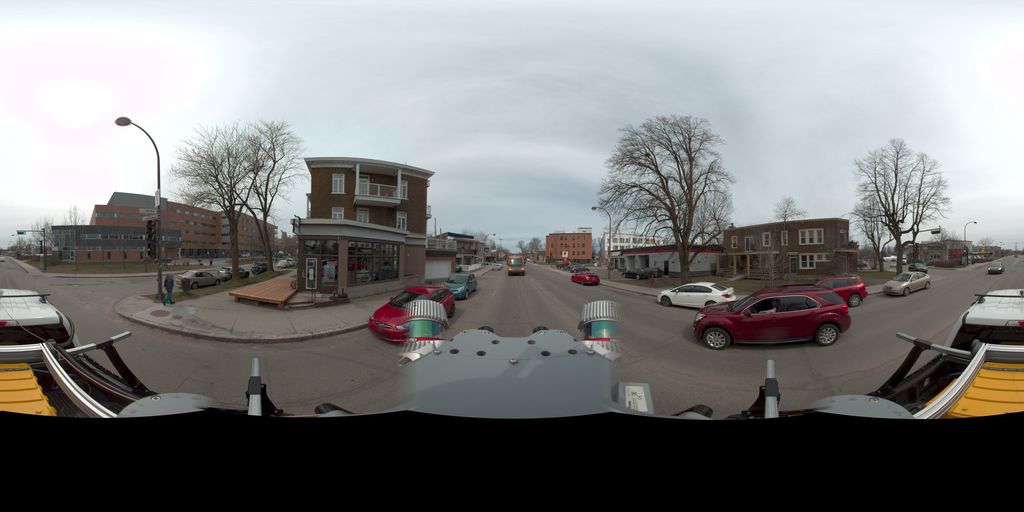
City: quebec_city